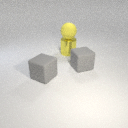
large yellow rubber sphere above large yellow metal cylinder